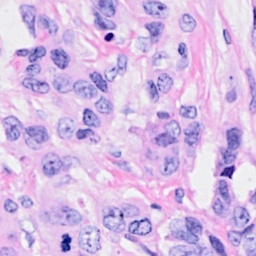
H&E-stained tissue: Breast